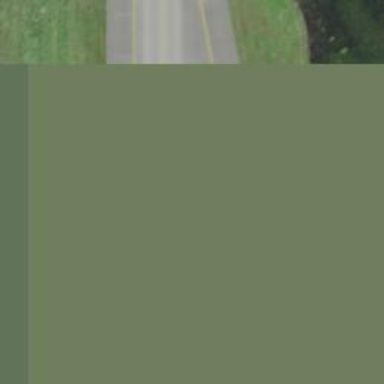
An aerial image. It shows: View of taxiway at the airport.